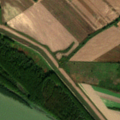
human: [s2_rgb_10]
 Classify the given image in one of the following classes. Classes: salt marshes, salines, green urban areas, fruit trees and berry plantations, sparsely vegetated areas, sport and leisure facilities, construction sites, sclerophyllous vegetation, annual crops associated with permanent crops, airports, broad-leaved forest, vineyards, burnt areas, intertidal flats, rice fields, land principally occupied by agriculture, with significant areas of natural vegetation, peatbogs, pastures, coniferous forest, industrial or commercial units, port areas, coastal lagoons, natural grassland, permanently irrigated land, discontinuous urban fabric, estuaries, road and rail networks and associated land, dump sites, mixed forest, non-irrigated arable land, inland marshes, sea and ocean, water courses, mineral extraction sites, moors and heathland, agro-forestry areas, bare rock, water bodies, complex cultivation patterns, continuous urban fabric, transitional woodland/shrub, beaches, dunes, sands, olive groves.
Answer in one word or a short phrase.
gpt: non-irrigated arable land, broad-leaved forest, transitional woodland/shrub, water courses